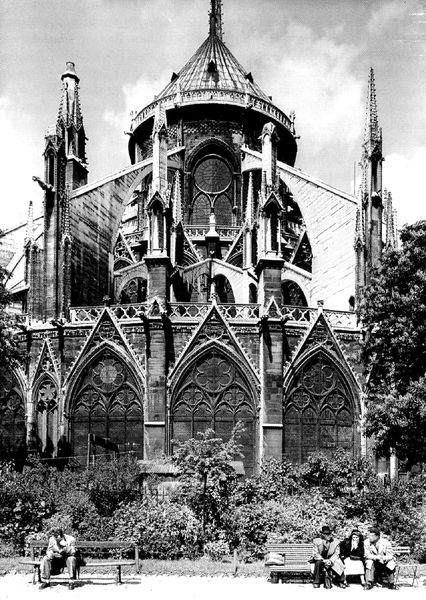
Titel: Kathedrale Notre Dame in Paris
Standort: Paris (EU - F - Ile-de-France)
Schlagwörter: baum, himmel, mann, wolken, bäume, menschen, fenster, frau, männer, paris, schwarz, weiss, park, architektur, spitze, busch, büsche, kirche, gotik, turm, garten, spanien, bogen, giebel, mauer, bank, besucher, pilaster, rundbogen, foto, fotografie, bögen, gewölbe, türme, dom, schwarzweiß, münster, bänke, kathedrale, gotisch, rosette, spitzbogen, spitzbögen, fesnter, kriche, irche, soitze, rosettenfenster, parkbank, dome, spitzw, mmann, spitzbogenform, bua,m